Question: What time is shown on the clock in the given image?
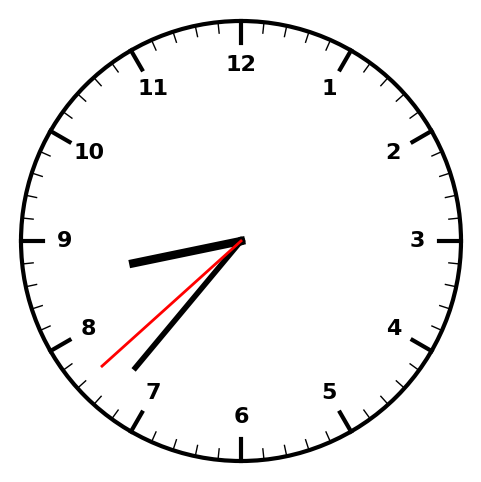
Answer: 08:36:38